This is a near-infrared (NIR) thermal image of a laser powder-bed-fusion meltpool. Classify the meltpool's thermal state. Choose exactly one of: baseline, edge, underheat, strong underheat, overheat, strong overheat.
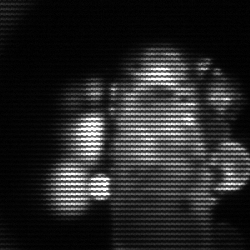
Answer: strong underheat